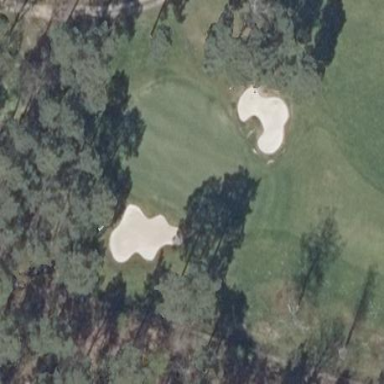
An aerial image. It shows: Golf green.